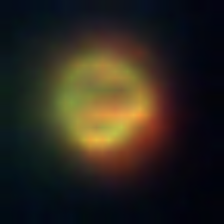
Taxon: NanoPlankton
Group: Other